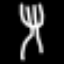
Label: fork